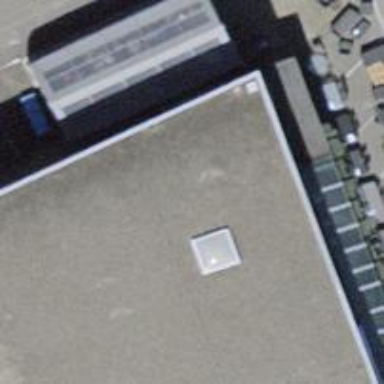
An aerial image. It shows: Furniture shop.